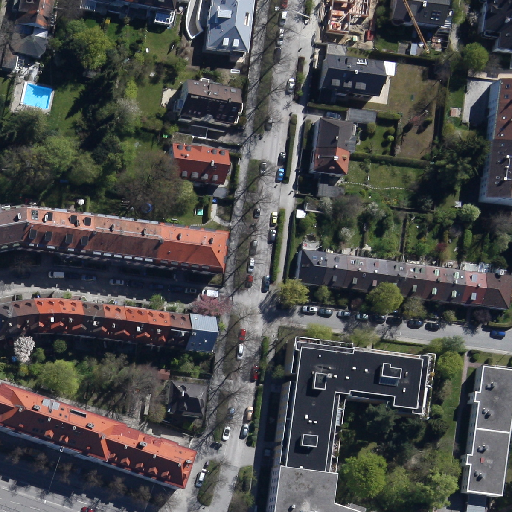
Referring expression: sidewalk along with tree